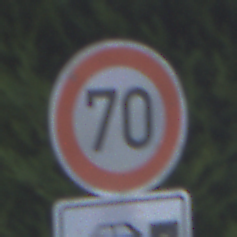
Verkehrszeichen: Geschwindigkeit70
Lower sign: HinweisDurchSinnbild15
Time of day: SunriseSunset
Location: Outdoor (Urban)
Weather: Clear
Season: NotSpecified
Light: Natural